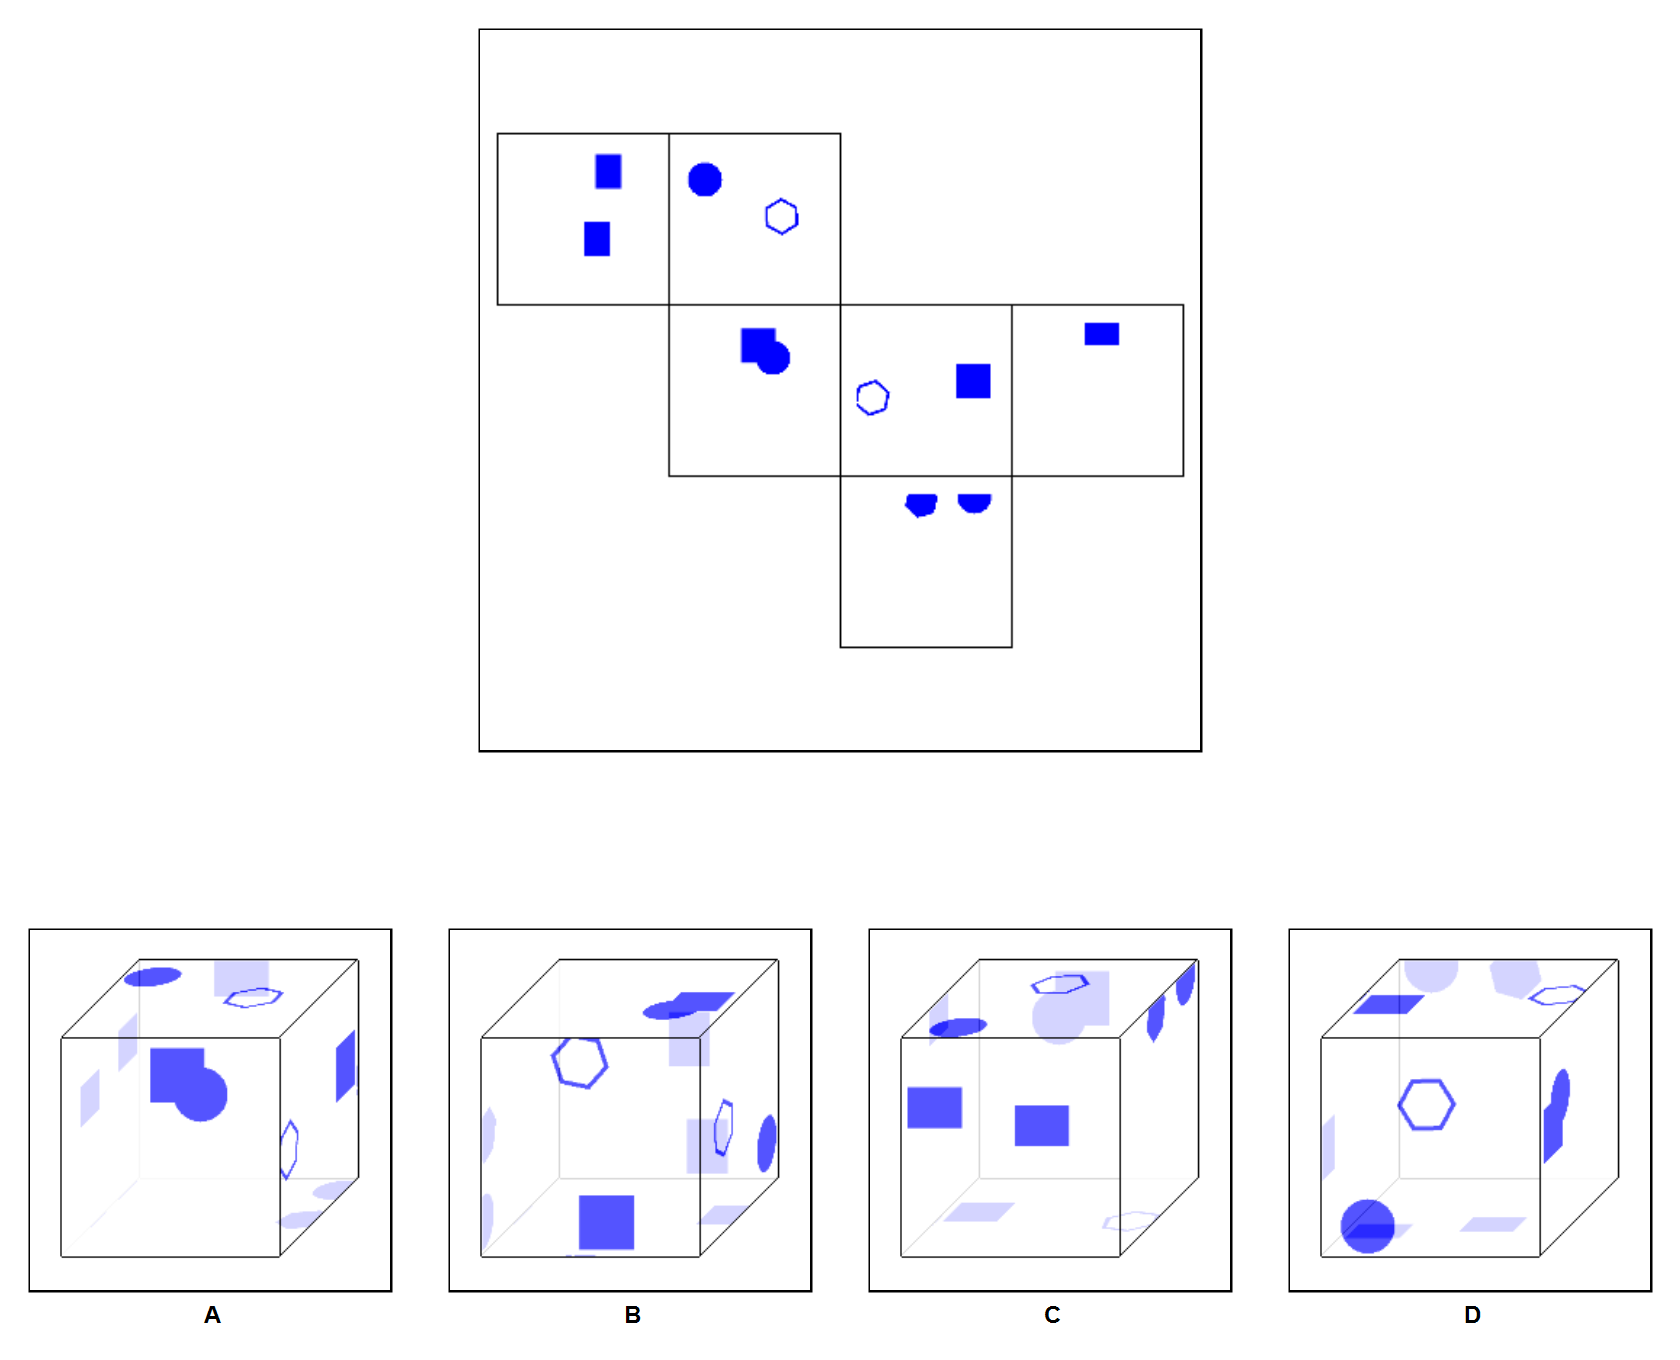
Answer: C